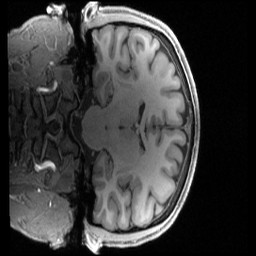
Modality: T1w
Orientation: coronal
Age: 38
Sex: male
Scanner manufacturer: siemens
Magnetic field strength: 3 T
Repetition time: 2.4 s
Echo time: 0.00222 s